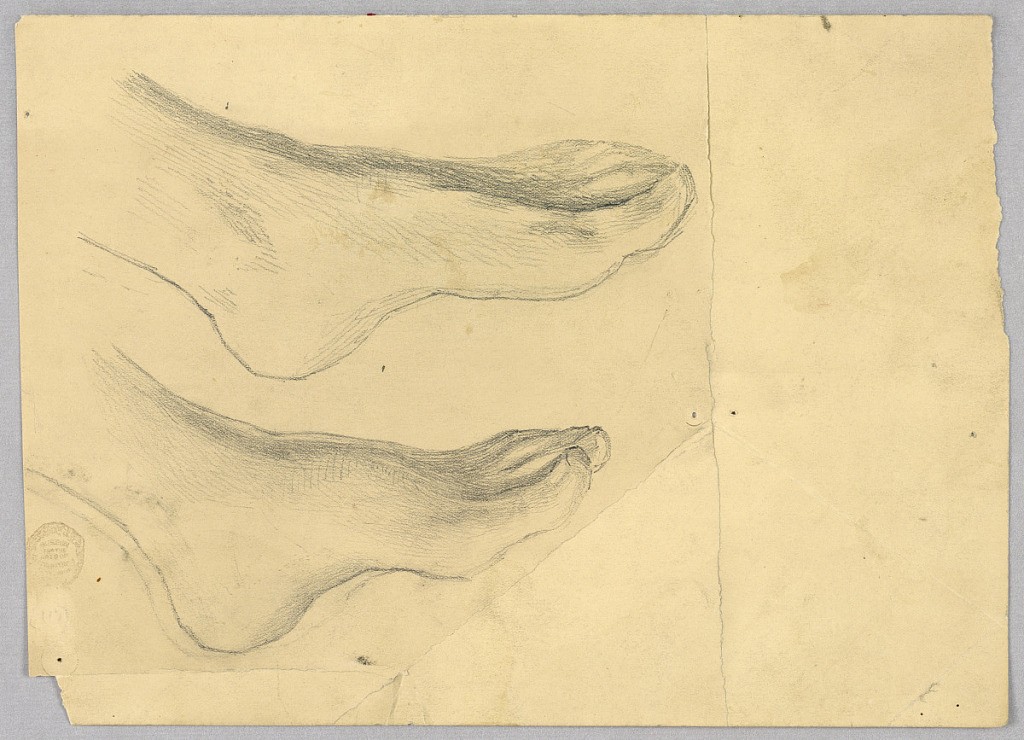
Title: Study for "Diana and Her Attendants among the Constellations"
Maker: Francis Augustus Lathrop, American, 1849–1909
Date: ca. 1894
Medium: Graphite on paper
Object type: Drawing
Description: Sketch of a model's feet.